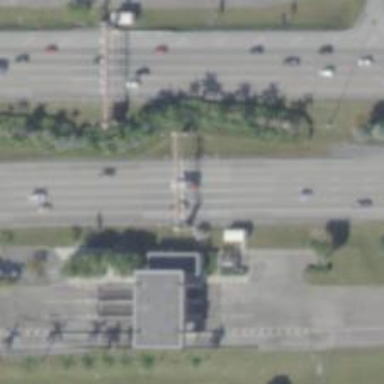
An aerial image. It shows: Toll gantry on the road.